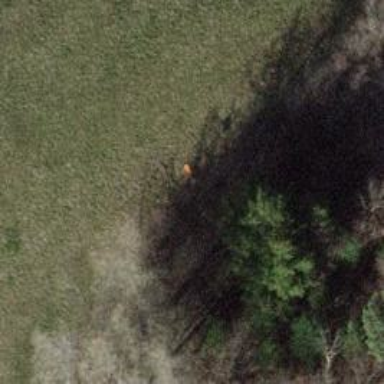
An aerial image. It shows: Pipeline marker.